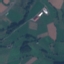
Land use / land cover class: Pasture